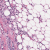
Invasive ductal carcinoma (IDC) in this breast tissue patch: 1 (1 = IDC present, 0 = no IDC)